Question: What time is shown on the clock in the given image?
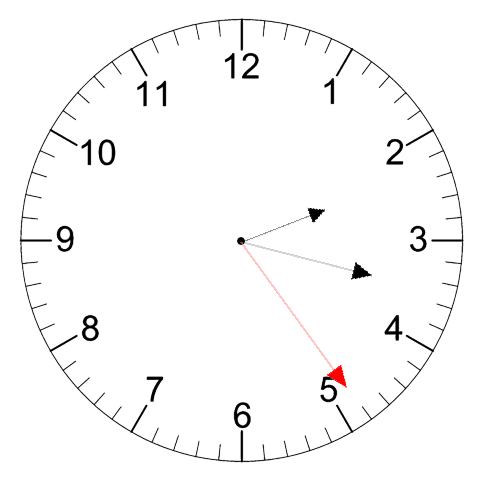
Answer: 02:17:24